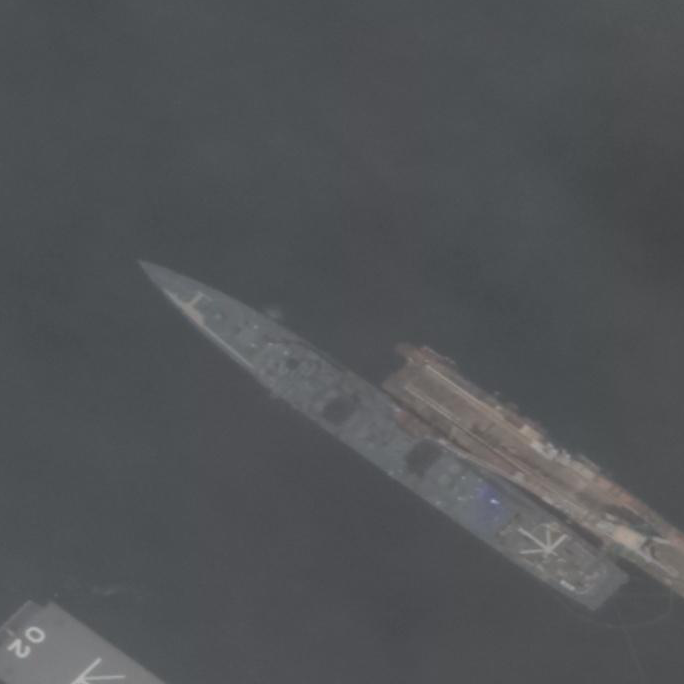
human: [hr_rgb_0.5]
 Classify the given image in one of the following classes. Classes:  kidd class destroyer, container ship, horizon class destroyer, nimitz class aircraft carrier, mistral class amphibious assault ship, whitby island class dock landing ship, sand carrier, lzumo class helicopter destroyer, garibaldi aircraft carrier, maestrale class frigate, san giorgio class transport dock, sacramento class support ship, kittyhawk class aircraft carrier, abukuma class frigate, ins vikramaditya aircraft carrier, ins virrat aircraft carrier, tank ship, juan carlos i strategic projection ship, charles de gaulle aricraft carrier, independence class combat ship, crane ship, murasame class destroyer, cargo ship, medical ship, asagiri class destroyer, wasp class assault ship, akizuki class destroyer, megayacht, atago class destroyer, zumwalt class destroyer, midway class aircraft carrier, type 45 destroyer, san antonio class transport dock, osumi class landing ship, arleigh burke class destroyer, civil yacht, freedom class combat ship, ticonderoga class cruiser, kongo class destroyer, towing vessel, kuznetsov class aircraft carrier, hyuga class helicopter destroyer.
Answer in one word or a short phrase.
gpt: Murasame class destroyer